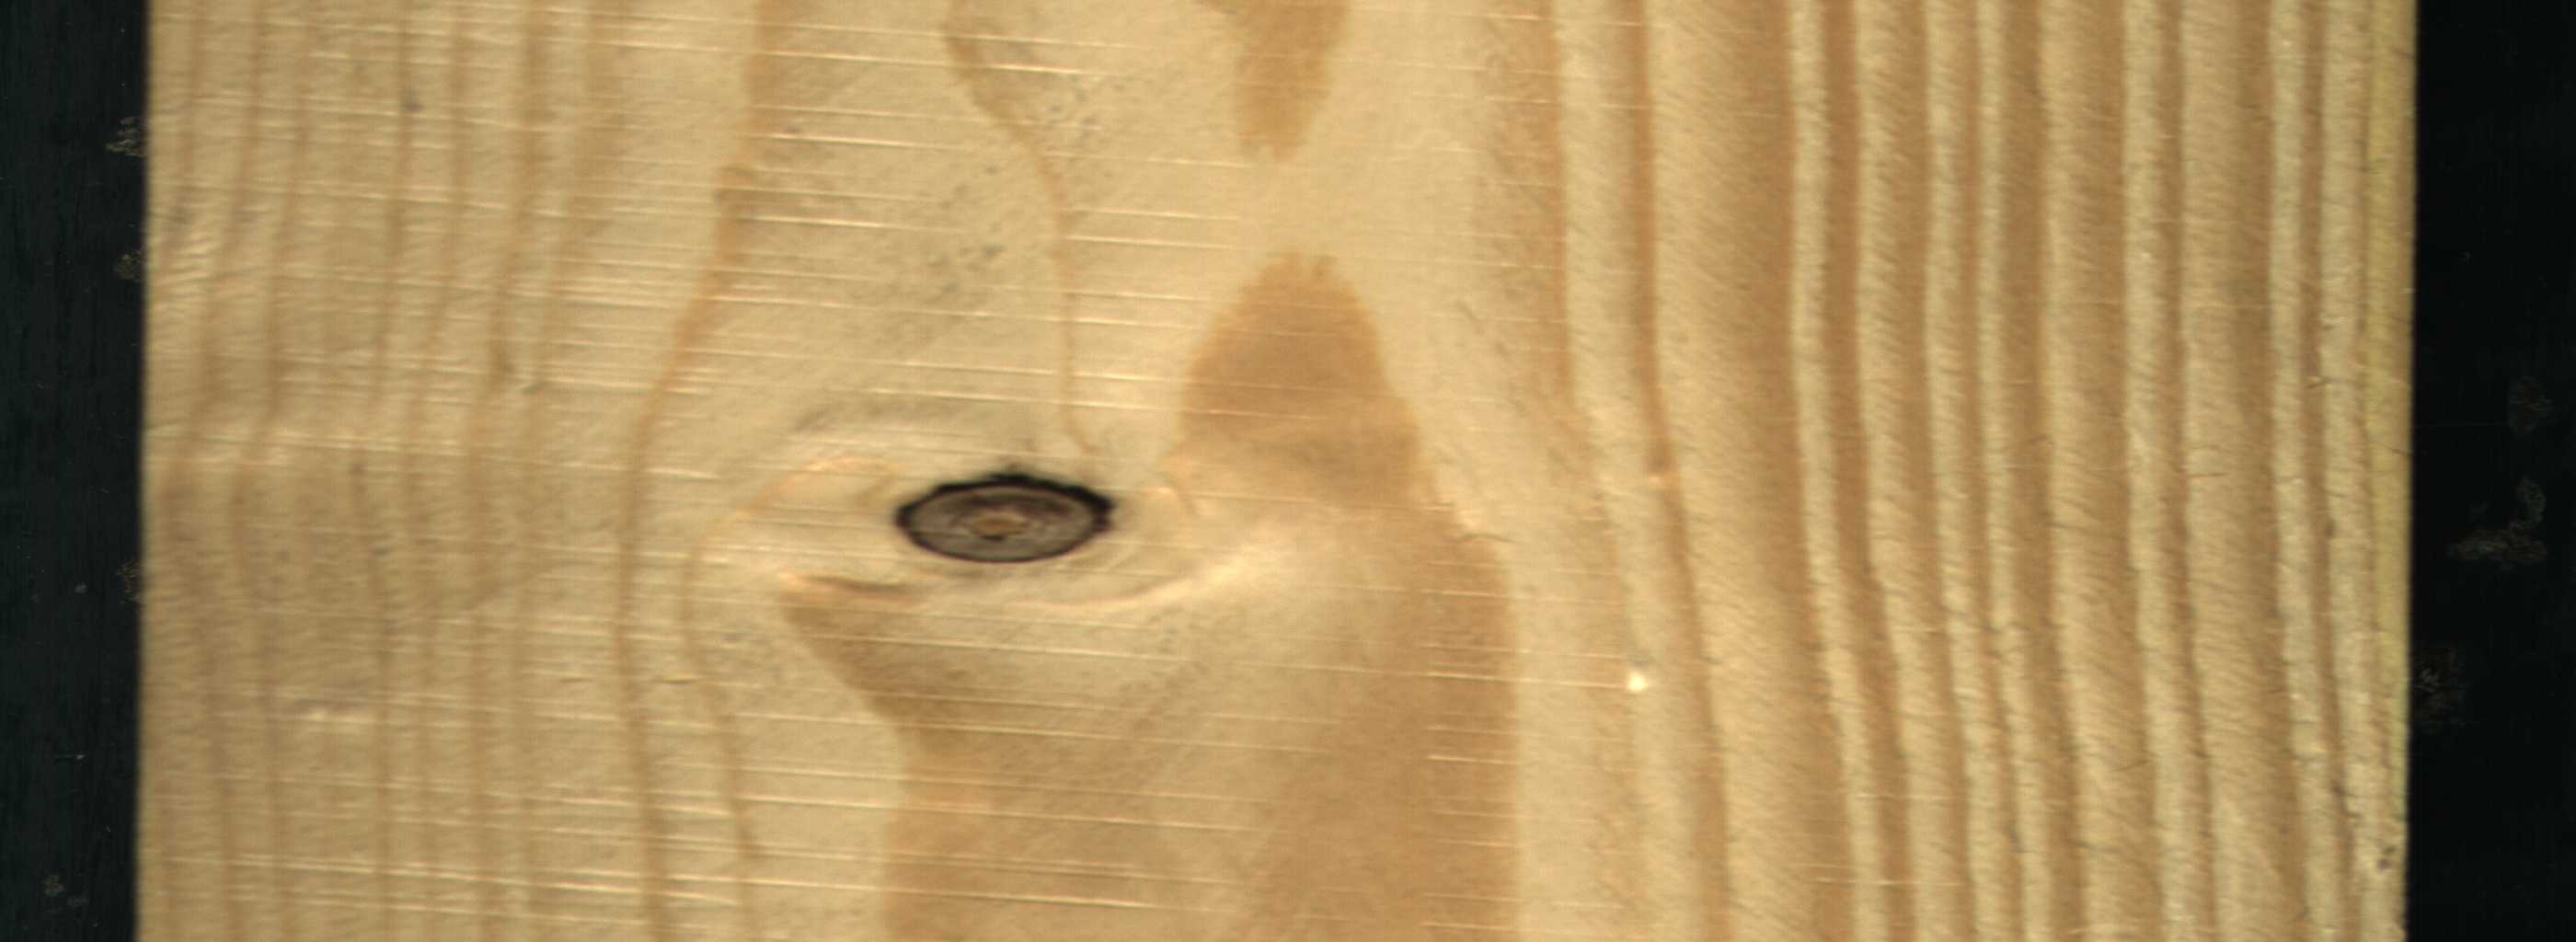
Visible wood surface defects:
Dead_Knot